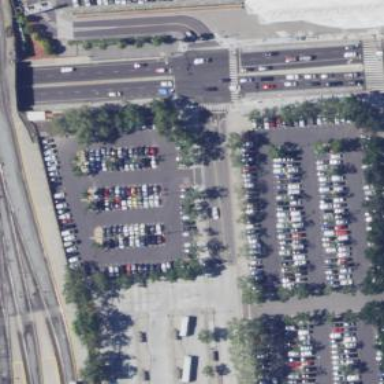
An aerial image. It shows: Parking area with park and ride facility. The surface of the parking area is designated for this purpose.